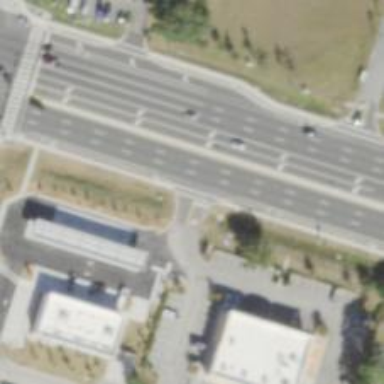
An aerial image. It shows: Unmarked road crossing.